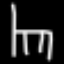
Label: chair